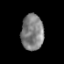
Tissue: prostate
Cell type: Epithelial cells
Senescence score: 0.3194
Nuclear area (px): 781
Mean DAPI intensity: 128.238